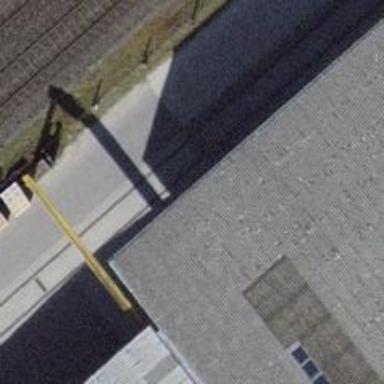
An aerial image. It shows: Railway switch.